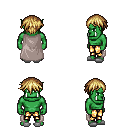
a pixel art fantasy rpg character, male body template, orc, green skin, gray cape, gold greaves, blonde short bangs hairstyle, white slippers, four views (front, back, left, right), 2x2 character sprite sheet, small pixel art, hard edges, no anti-aliasing